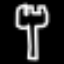
Label: fork